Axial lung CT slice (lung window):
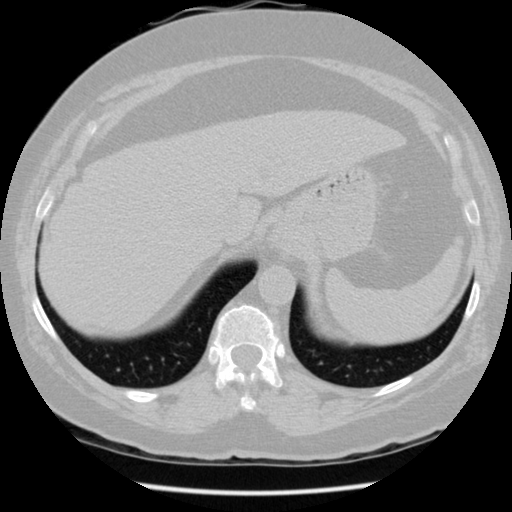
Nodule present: no